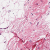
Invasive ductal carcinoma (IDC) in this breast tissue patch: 0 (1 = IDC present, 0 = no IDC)